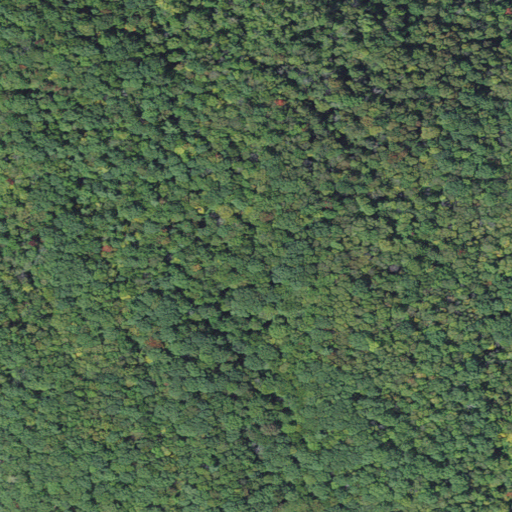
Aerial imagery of mountain in Vermont named Cox Mountain containing deciduous forest and mixed forest